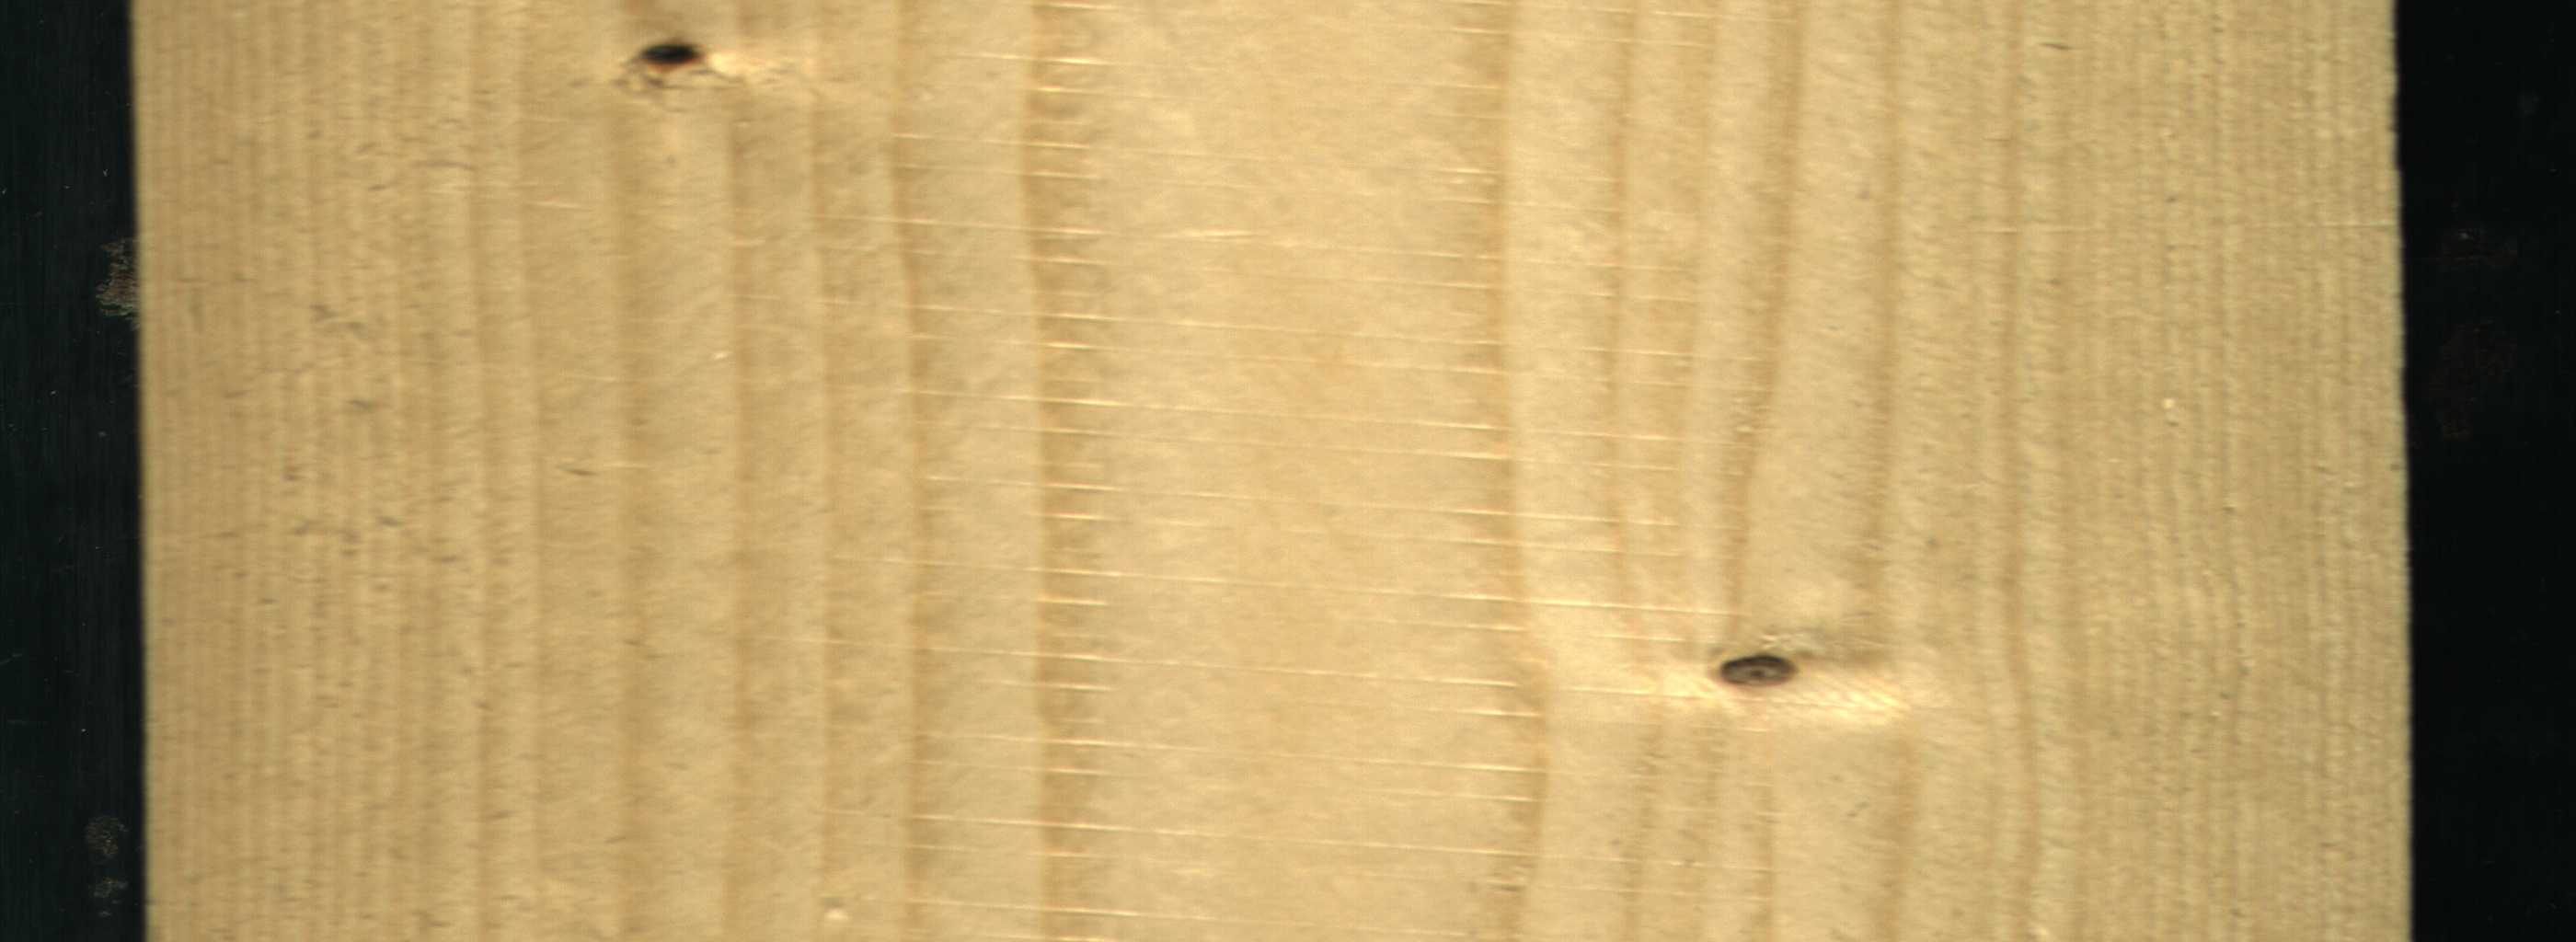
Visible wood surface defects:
Dead_Knot
Dead_Knot